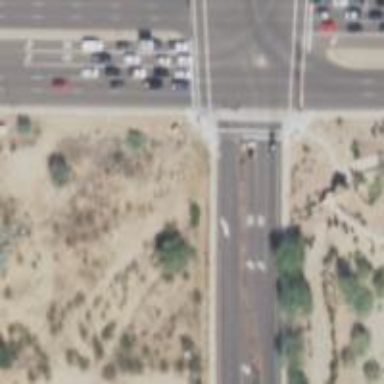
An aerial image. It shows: Solid stop line on the road marking.